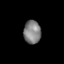
Tissue: skin
Cell type: T cells
Senescence score: 0.8166
Nuclear area (px): 396
Mean DAPI intensity: 127.205